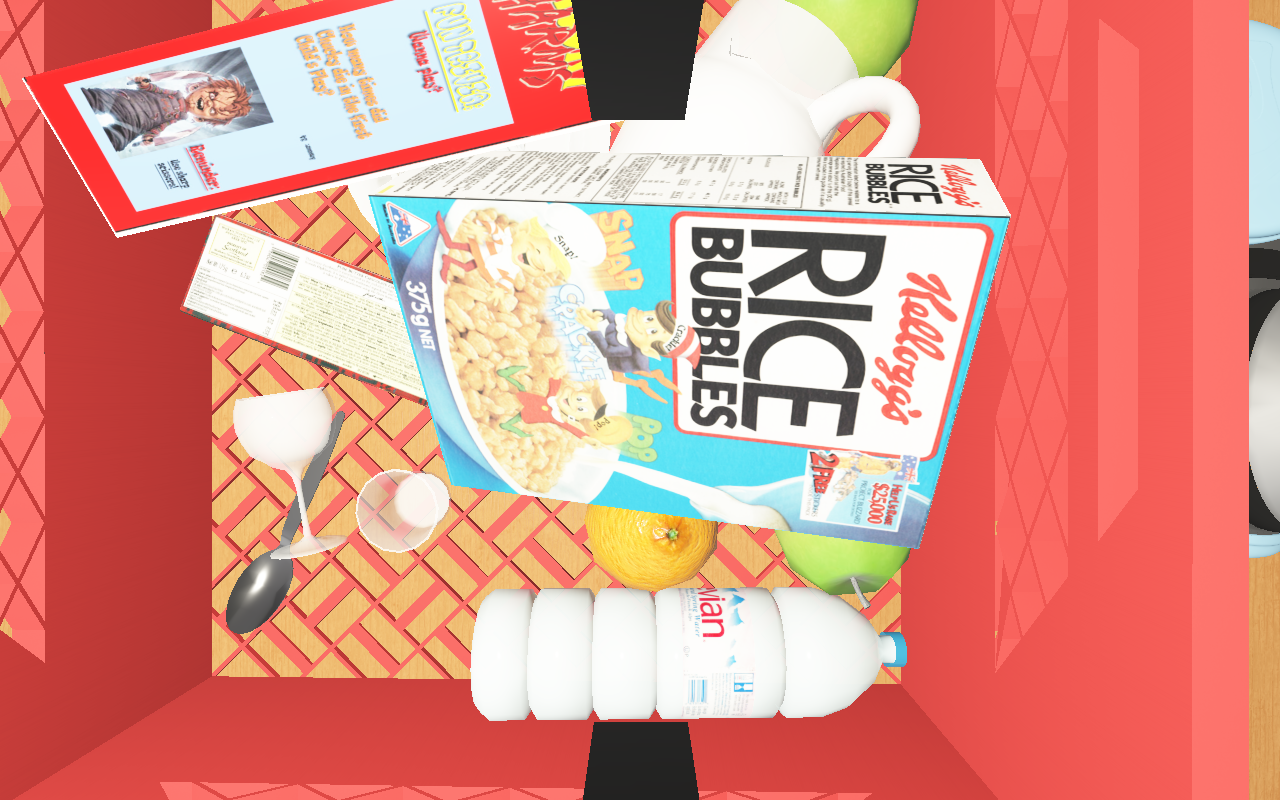
Objects in the scene:
water bottle
apple
apple
orange
orange
glass
jam jar
cereal box
cereal box
biscuit box